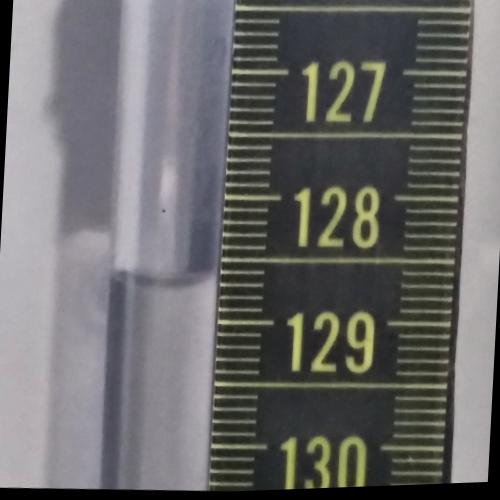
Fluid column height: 128.7 cm